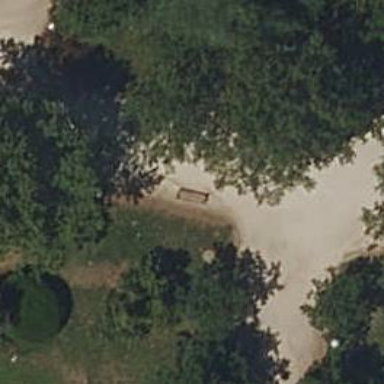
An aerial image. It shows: Bench for seating.